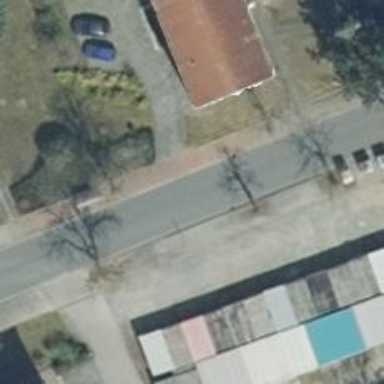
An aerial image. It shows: Asphalt road in residential area.